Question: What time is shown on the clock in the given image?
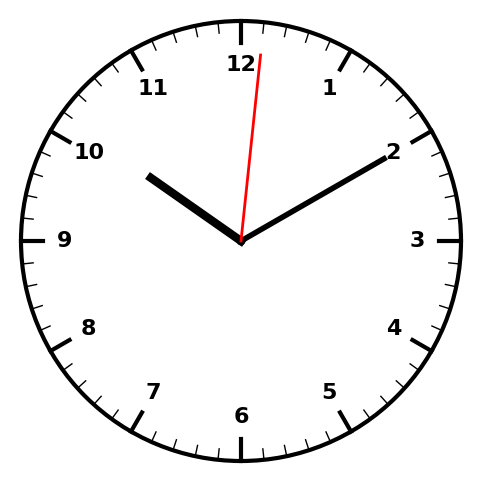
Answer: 10:10:01